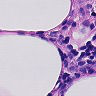
Metastatic tissue present: no